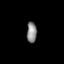
Tissue: skin
Cell type: Epithelial cells
Senescence score: 0.2861
Nuclear area (px): 201
Mean DAPI intensity: 139.234